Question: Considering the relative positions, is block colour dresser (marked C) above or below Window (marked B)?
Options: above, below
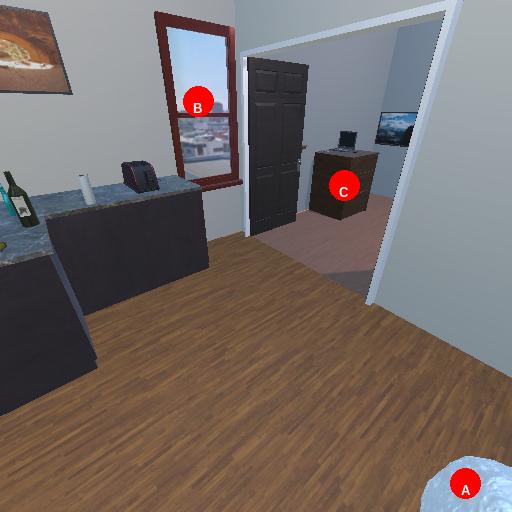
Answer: above